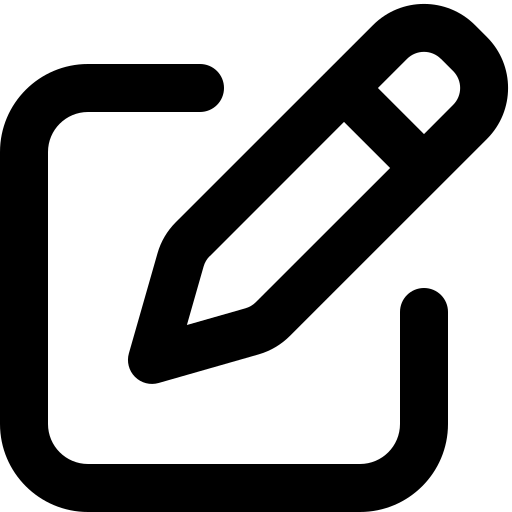
Tags: icon, FontAwesome, fa-icon, outline, pen, to, square